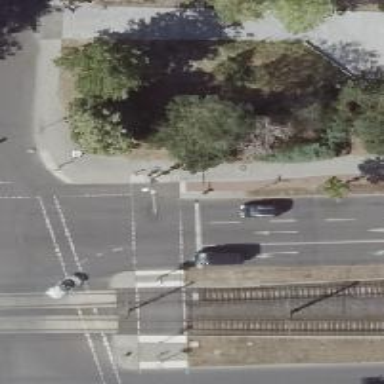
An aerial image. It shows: Road with traffic signals.